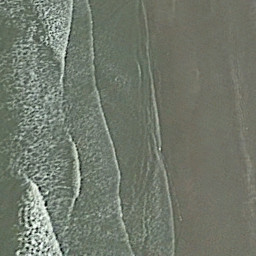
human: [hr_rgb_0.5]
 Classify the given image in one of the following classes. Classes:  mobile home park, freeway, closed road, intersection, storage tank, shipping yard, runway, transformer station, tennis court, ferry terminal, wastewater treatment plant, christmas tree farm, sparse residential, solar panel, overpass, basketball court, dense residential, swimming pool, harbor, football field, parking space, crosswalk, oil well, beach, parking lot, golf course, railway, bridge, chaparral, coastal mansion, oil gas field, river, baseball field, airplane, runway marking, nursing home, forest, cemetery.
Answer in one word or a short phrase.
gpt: beach